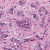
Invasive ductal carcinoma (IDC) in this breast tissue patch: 1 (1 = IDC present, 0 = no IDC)